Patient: sex F, age 37
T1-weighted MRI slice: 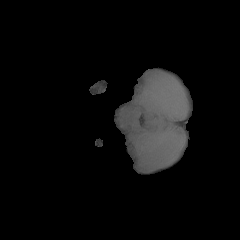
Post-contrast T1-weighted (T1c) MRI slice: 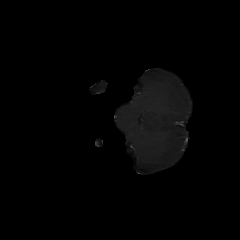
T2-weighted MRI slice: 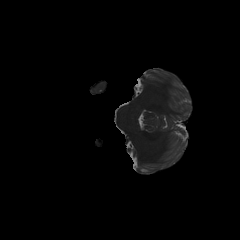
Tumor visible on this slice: no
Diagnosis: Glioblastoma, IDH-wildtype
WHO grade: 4